Interaction volume radius: 10 \u00c5
Interaction volume height: 10 \u00c5
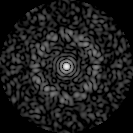
Disorder parameter: 0.8464